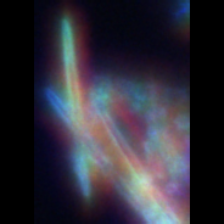
Taxon: Diatom_aggregate
Group: Diatoms